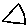
Label: triangle